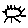
Label: sun